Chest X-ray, AP view. Patient: 49 years old, sex M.
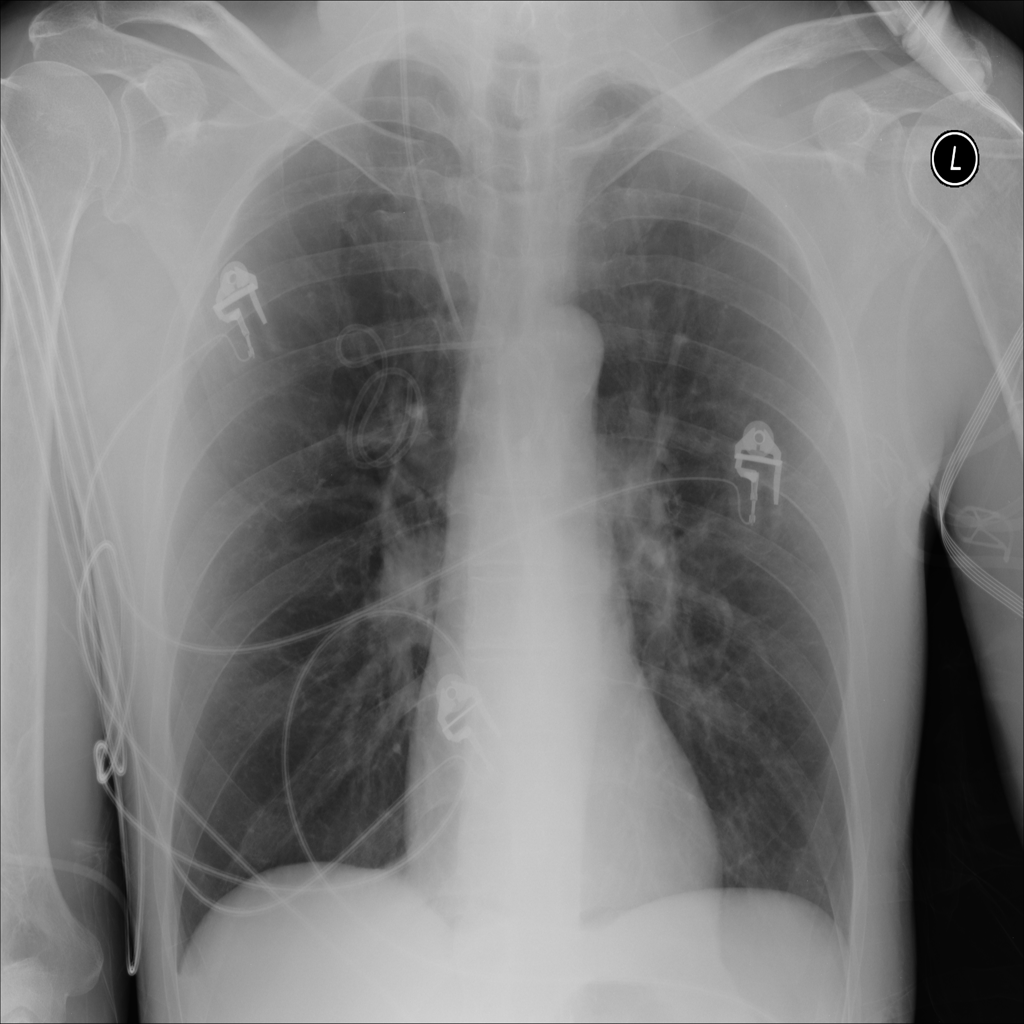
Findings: No Finding